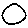
Label: circle